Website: walmart
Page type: store-pickup
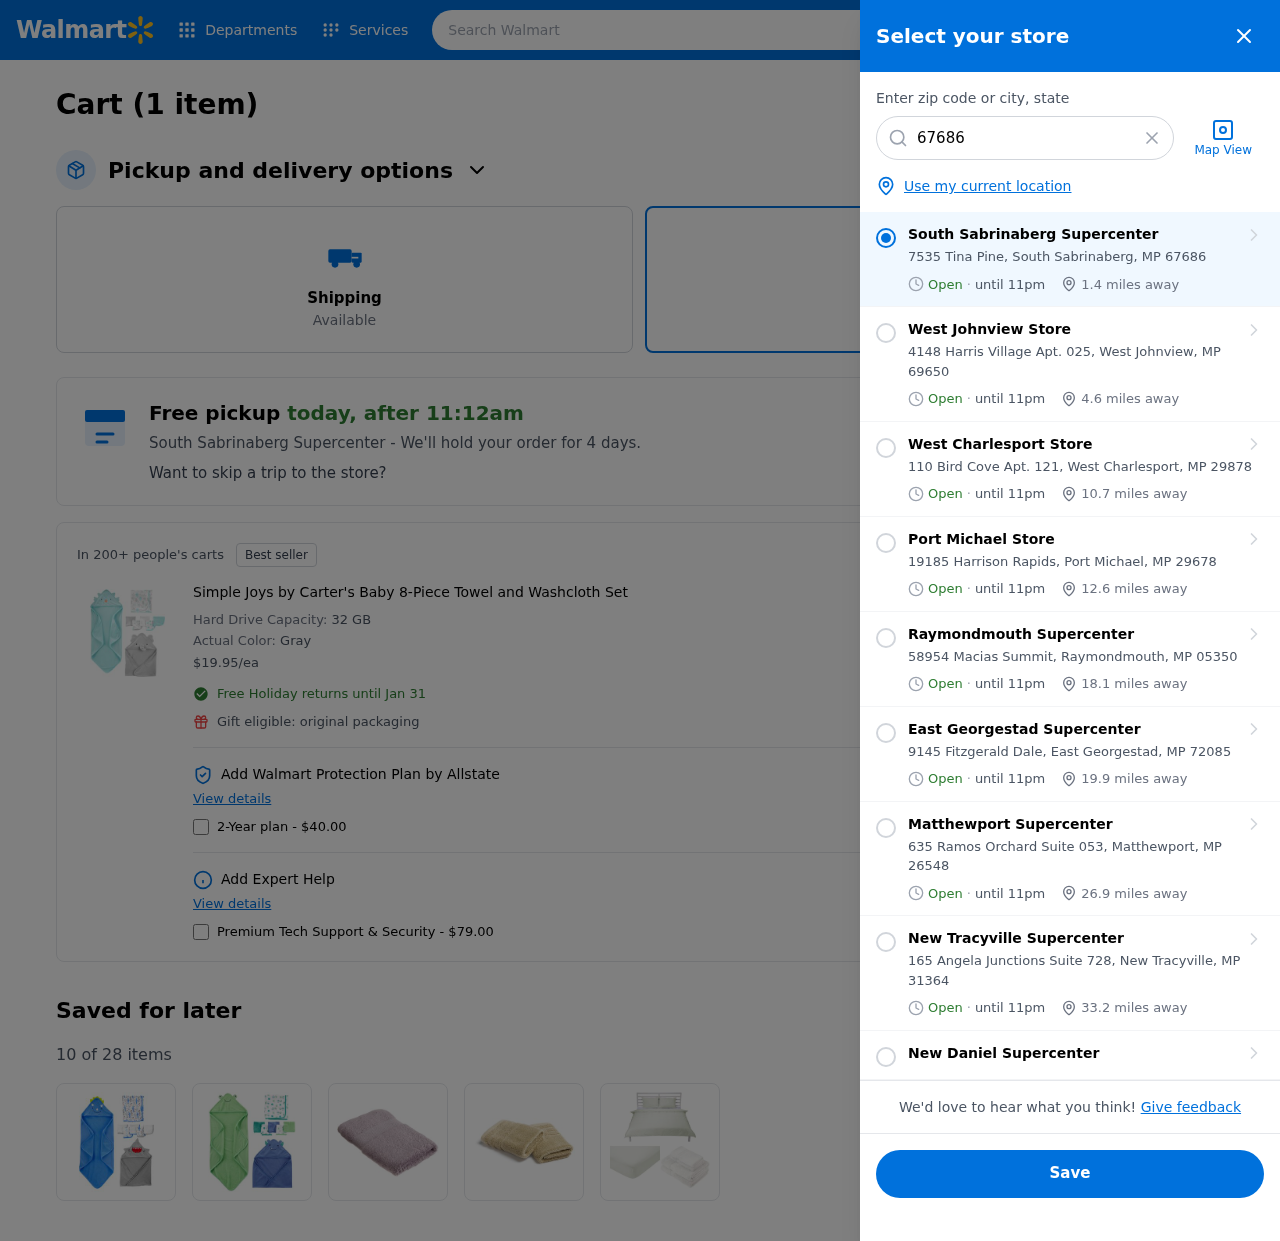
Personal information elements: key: PII_CITY
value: South Sabrinaberg
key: PII_CITY
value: South Sabrinaberg Supercenter
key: PII_CITY_STATE_ZIP
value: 7535 Tina Pine, South Sabrinaberg, MP 67686
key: PII_LOCATION1_CITY
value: West Johnview Store
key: PII_LOCATION1_CITY_STATE_ZIP
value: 4148 Harris Village Apt. 025, West Johnview, MP 69650
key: PII_LOCATION2_CITY
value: West Charlesport Store
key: PII_LOCATION2_CITY_STATE_ZIP
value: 110 Bird Cove Apt. 121, West Charlesport, MP 29878
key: PII_LOCATION3_CITY
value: Port Michael Store
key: PII_LOCATION3_CITY_STATE_ZIP
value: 19185 Harrison Rapids, Port Michael, MP 29678
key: PII_LOCATION4_CITY
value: Raymondmouth Supercenter
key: PII_LOCATION4_CITY_STATE_ZIP
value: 58954 Macias Summit, Raymondmouth, MP 05350
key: PII_LOCATION5_CITY
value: East Georgestad Supercenter
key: PII_LOCATION5_CITY_STATE_ZIP
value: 9145 Fitzgerald Dale, East Georgestad, MP 72085
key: PII_LOCATION6_CITY
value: Matthewport Supercenter
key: PII_LOCATION6_CITY_STATE_ZIP
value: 635 Ramos Orchard Suite 053, Matthewport, MP 26548
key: PII_LOCATION7_CITY
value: New Tracyville Supercenter
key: PII_LOCATION7_CITY_STATE_ZIP
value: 165 Angela Junctions Suite 728, New Tracyville, MP 31364
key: PII_LOCATION8_CITY
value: New Daniel Supercenter
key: PII_POSTCODE
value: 67686
Product elements: key: PRODUCT1_NAME
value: Simple Joys by Carter's Baby 8-Piece Towel and Washcloth Set
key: PRODUCT1_PRICE
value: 19.95
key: PRODUCT1_DESC
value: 32 GB
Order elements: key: ORDER_NUM_ITEMS
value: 1
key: ORDER_NUM_ITEMS
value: Cart (1 item)
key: ORDER_DELIVERY_DATE
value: today, after 11:12am
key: ORDER_ITEM1_QUANTITY
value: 1
Search elements: key: HEADER_SEARCH
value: Search Walmart
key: SEARCH_LOCATION
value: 67686